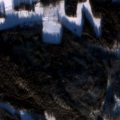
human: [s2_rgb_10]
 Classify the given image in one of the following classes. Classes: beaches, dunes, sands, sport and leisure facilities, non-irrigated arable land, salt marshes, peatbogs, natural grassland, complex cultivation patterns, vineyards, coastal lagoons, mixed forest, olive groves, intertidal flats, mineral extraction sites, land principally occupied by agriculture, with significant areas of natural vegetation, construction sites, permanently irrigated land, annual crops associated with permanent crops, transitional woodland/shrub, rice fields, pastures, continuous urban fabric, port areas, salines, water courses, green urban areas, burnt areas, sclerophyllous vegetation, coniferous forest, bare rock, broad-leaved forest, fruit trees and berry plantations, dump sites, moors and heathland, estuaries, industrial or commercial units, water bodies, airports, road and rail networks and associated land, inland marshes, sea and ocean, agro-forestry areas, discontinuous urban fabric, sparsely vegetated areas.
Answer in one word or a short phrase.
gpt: land principally occupied by agriculture, with significant areas of natural vegetation, coniferous forest, mixed forest, water bodies